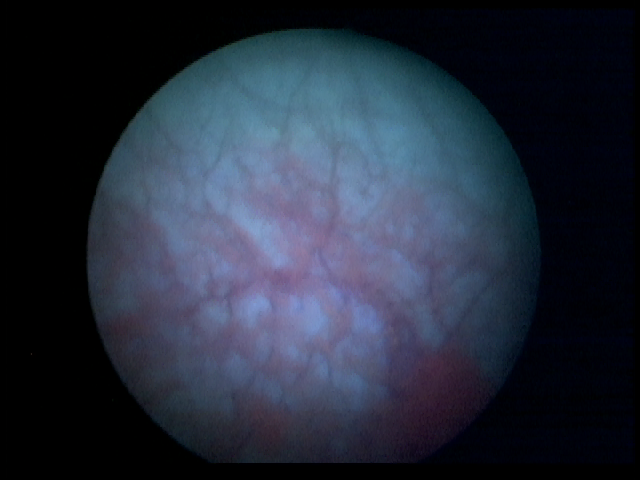
Modality: BLC
Class: Malignant
Subclass: LowGradePapillary
Lesion: L1
Stage: Ta
Morphology: Papillary
Bladder cancer association: Yes